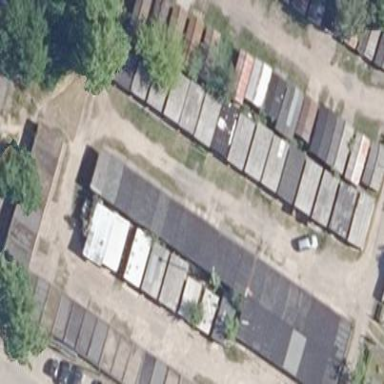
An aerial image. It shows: Area designated for garages.